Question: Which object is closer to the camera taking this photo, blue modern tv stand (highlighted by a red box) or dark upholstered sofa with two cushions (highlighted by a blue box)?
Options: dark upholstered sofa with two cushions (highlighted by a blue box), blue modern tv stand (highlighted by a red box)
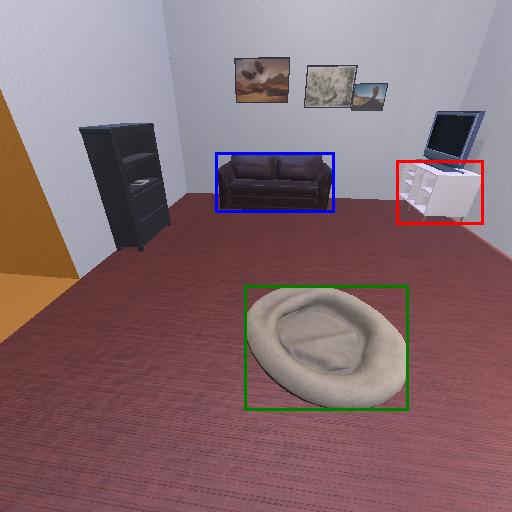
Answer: dark upholstered sofa with two cushions (highlighted by a blue box)